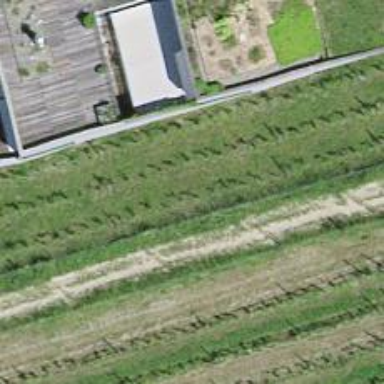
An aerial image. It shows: Unpaved track with grade4 surface.